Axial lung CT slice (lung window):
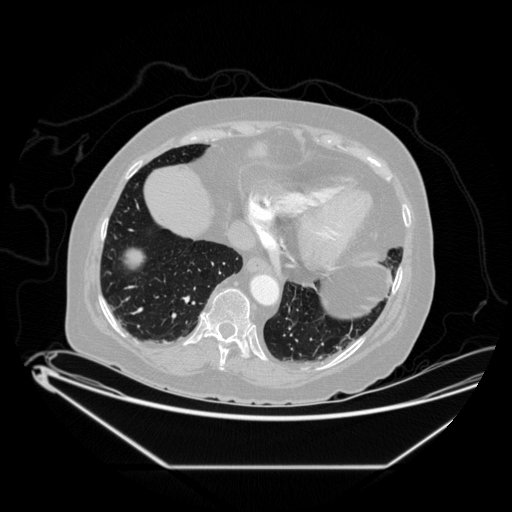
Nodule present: no